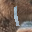
Label: 1